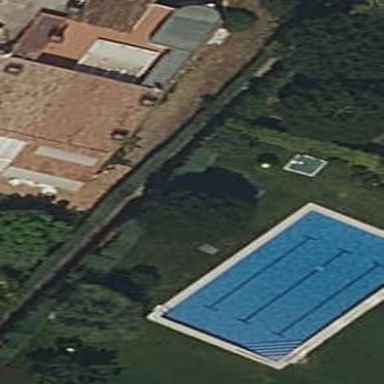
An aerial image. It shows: Swimming pool located in leisure land.